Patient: sex M, age 64
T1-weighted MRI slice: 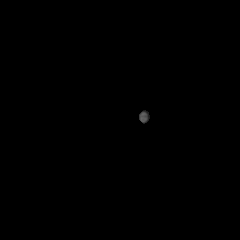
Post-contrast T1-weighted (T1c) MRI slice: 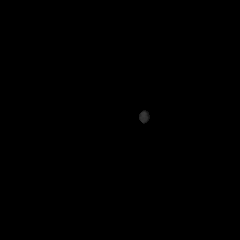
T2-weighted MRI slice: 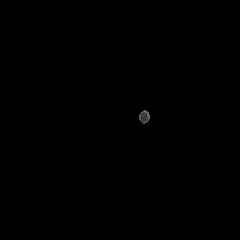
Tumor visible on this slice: no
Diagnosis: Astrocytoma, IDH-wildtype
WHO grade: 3